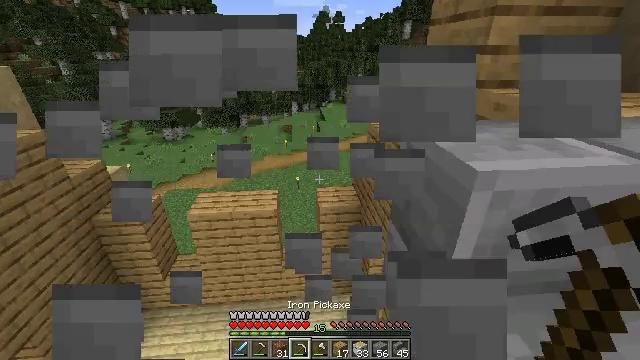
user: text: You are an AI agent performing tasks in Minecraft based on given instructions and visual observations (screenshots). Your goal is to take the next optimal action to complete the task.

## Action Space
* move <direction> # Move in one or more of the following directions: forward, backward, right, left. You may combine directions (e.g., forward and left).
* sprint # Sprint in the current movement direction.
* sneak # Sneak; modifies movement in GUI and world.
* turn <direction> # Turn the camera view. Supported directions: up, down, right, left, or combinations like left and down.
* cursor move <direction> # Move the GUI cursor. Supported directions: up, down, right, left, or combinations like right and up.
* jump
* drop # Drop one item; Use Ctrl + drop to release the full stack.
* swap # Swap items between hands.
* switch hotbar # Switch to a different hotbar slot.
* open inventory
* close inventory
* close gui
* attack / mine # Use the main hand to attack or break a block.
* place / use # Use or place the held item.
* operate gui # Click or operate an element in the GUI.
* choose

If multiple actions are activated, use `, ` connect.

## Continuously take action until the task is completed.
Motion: motion action
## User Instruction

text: Attack the stone brick stairs to gather it.
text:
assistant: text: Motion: sneak, attack / mine